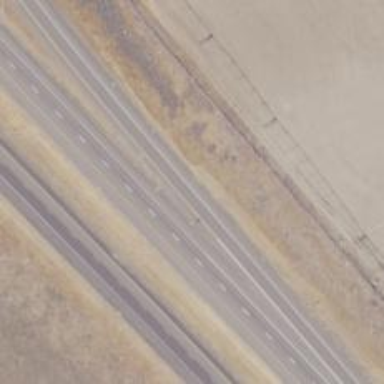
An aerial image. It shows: Trunk link highway.